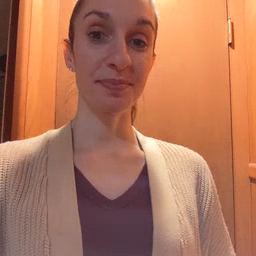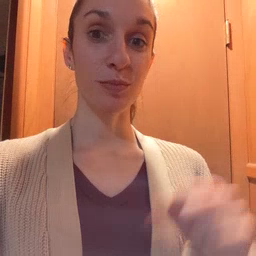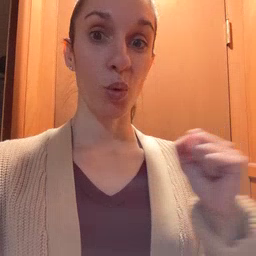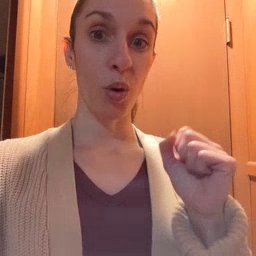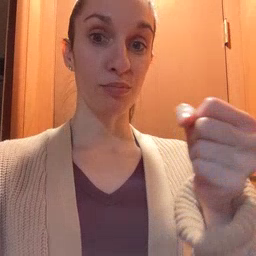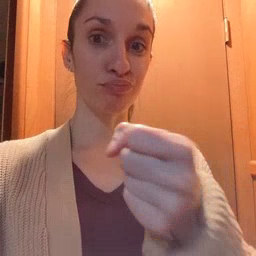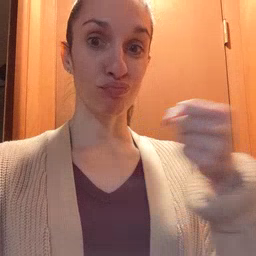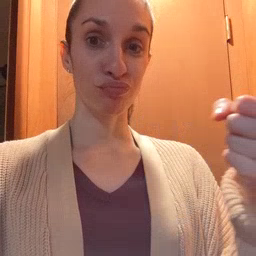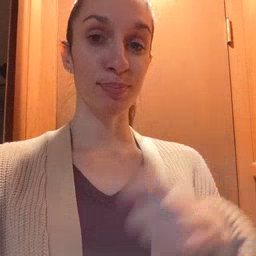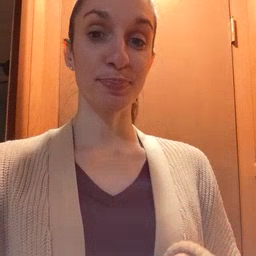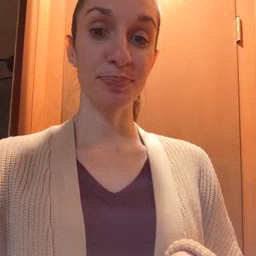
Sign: refrigerator